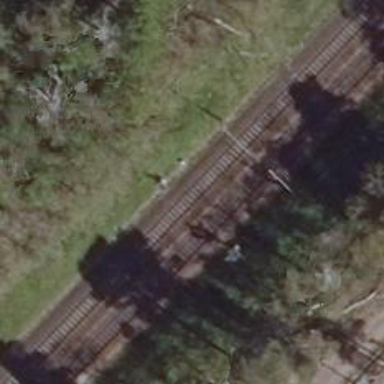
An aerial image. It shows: Railway signal.